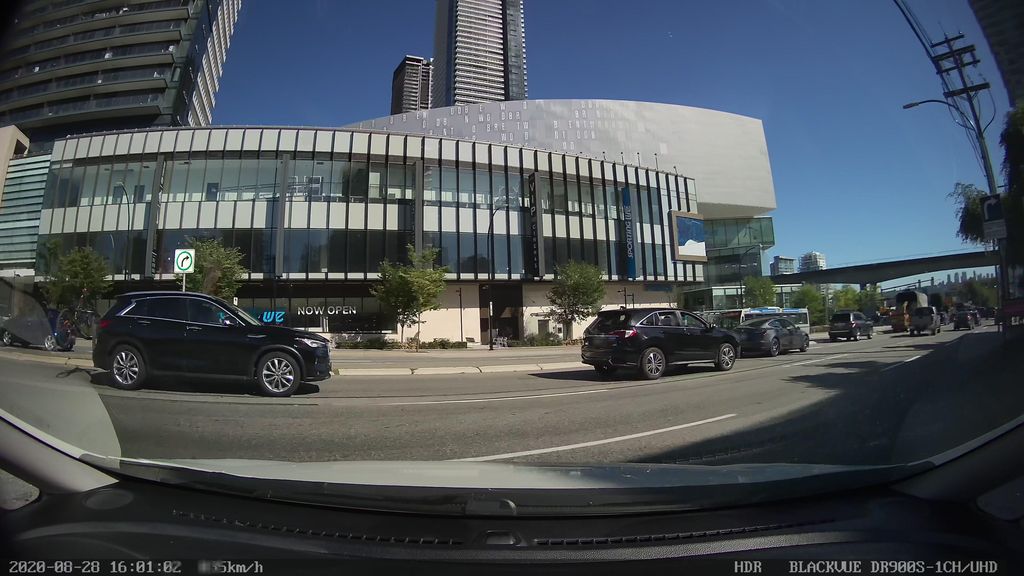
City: vancouver